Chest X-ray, AP view. Patient: 45 years old, sex M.
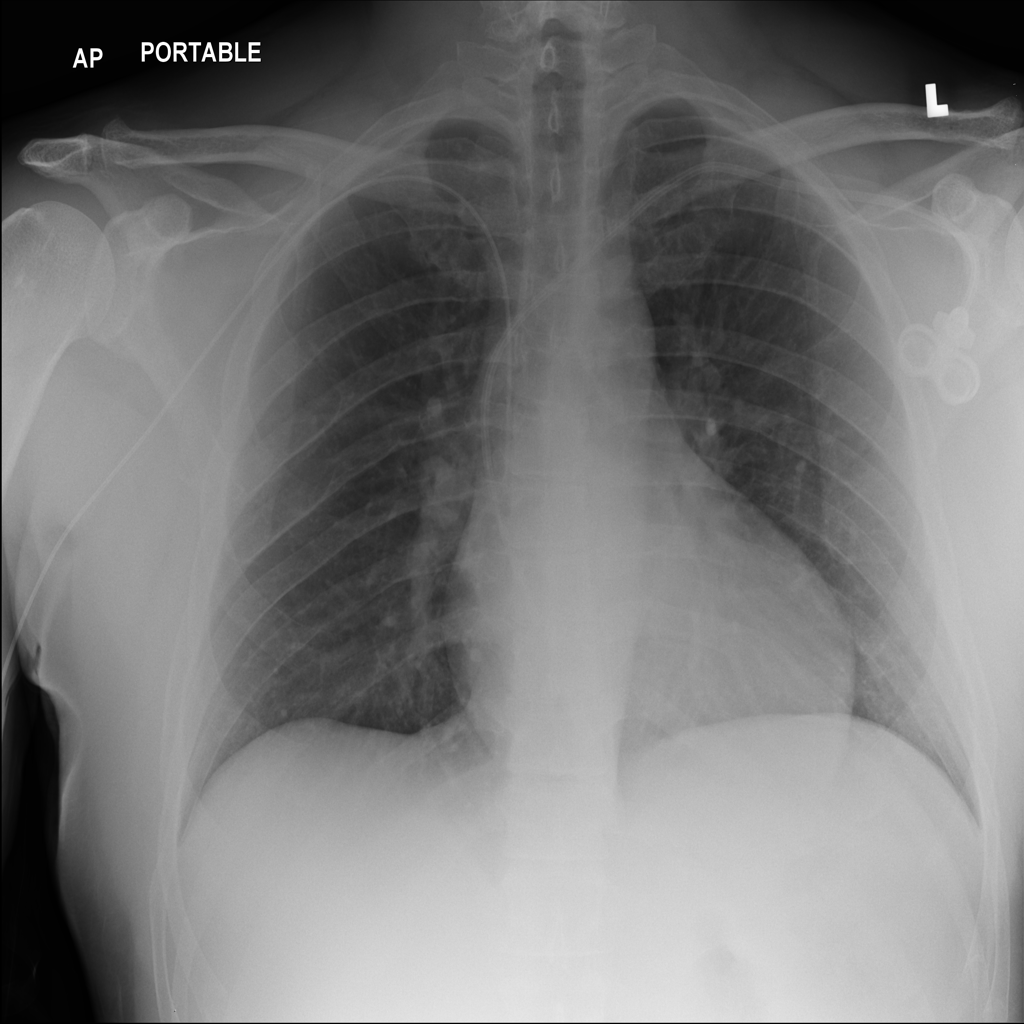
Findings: No Finding